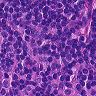
Metastatic tissue present: no